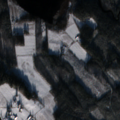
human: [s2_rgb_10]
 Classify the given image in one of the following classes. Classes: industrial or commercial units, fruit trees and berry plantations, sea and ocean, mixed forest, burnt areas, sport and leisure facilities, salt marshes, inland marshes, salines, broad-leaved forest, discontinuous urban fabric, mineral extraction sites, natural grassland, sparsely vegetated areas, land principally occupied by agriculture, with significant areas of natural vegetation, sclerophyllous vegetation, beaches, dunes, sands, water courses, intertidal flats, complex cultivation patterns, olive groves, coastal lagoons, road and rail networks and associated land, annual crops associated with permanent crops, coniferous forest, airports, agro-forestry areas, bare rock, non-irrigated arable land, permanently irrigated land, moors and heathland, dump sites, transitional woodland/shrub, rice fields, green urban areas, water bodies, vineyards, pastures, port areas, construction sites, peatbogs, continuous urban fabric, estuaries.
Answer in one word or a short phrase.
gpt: land principally occupied by agriculture, with significant areas of natural vegetation, coniferous forest, mixed forest, water bodies